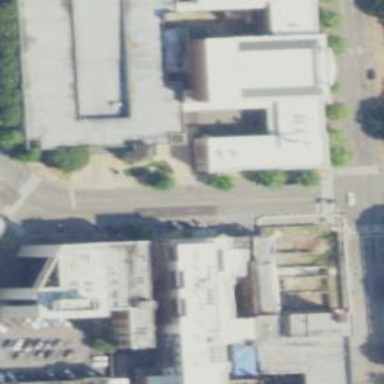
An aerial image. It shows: Town hall building.